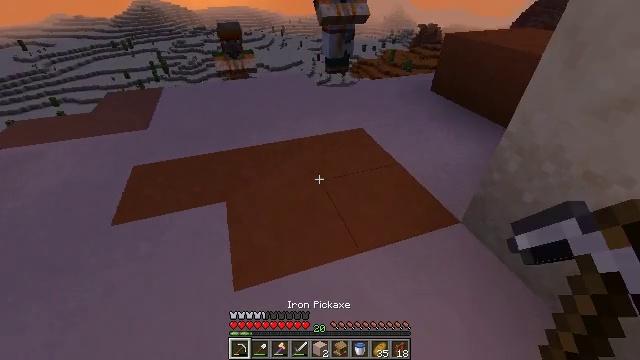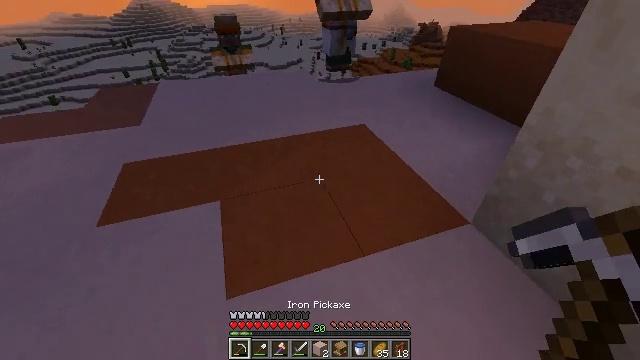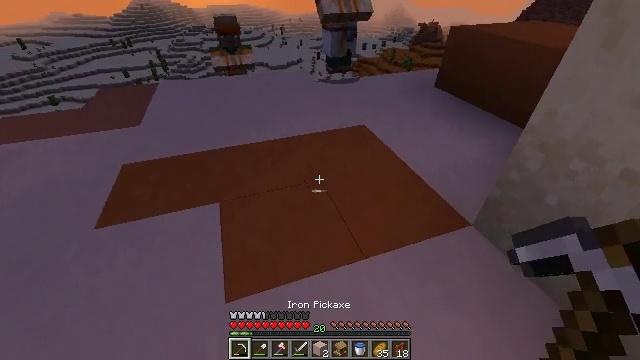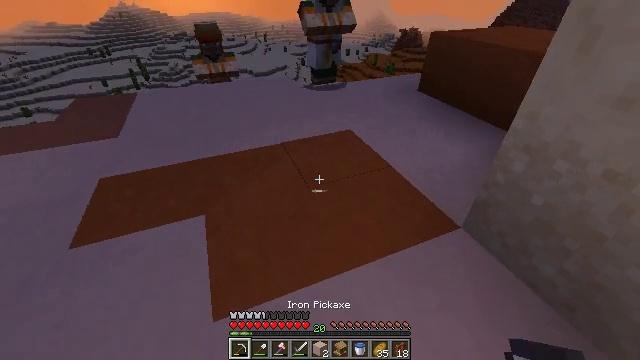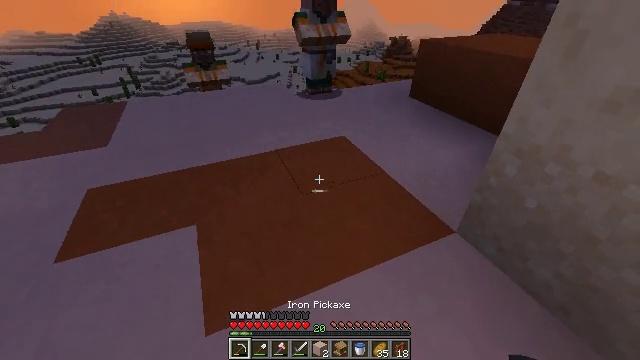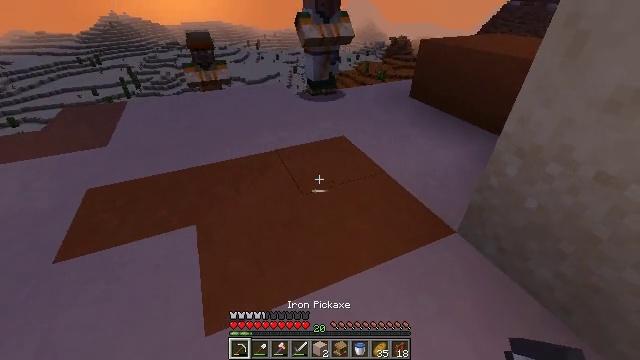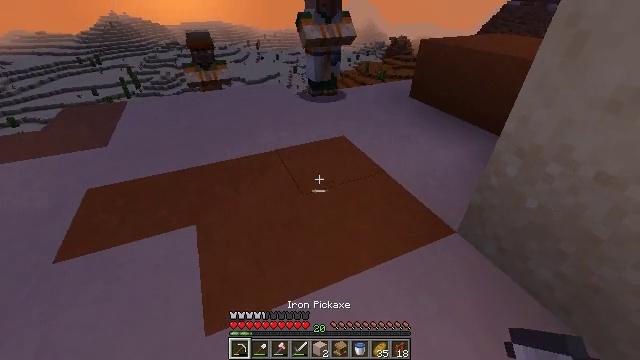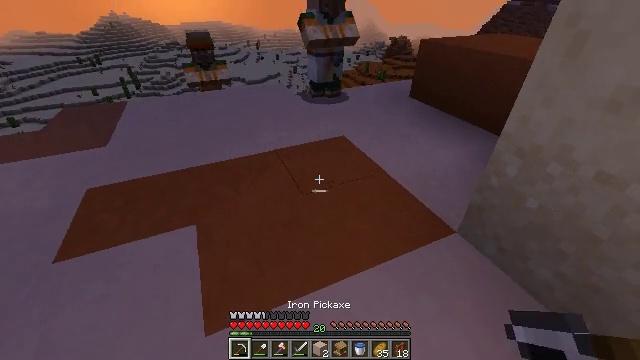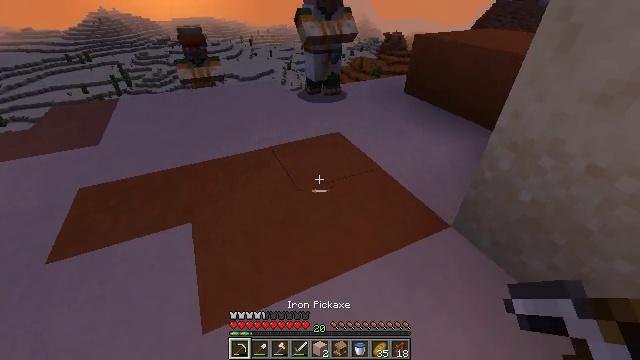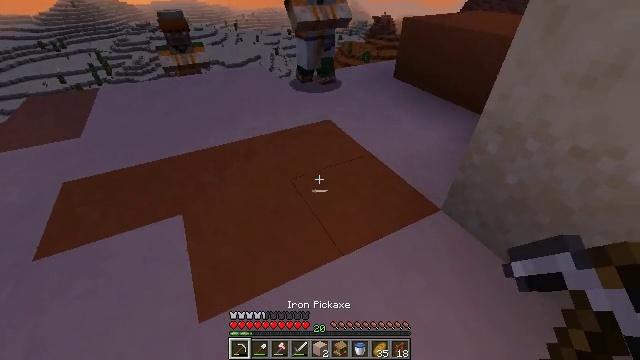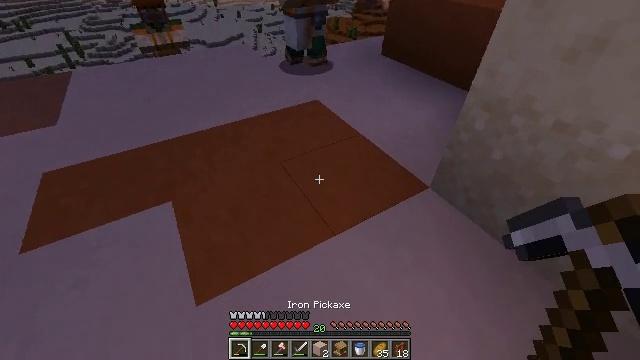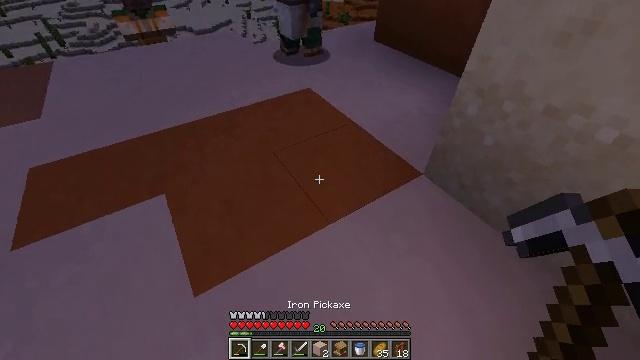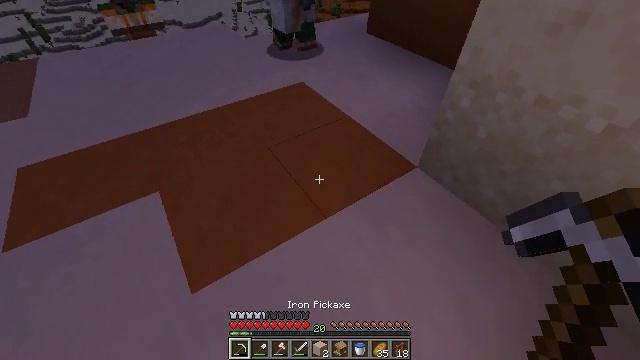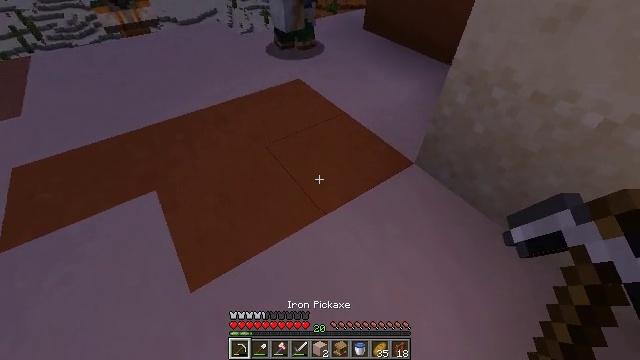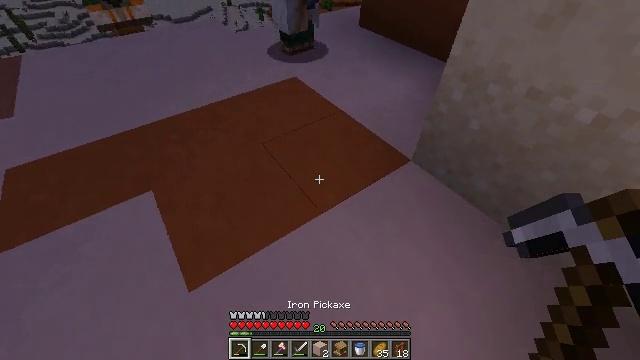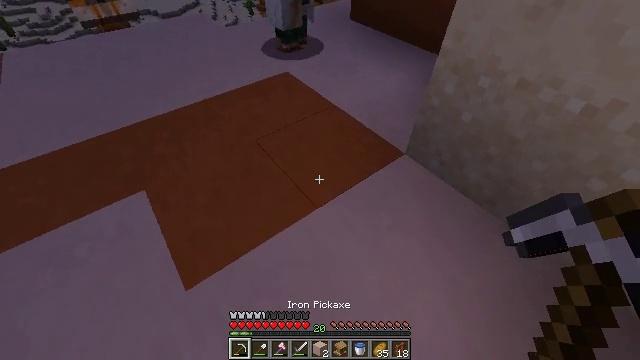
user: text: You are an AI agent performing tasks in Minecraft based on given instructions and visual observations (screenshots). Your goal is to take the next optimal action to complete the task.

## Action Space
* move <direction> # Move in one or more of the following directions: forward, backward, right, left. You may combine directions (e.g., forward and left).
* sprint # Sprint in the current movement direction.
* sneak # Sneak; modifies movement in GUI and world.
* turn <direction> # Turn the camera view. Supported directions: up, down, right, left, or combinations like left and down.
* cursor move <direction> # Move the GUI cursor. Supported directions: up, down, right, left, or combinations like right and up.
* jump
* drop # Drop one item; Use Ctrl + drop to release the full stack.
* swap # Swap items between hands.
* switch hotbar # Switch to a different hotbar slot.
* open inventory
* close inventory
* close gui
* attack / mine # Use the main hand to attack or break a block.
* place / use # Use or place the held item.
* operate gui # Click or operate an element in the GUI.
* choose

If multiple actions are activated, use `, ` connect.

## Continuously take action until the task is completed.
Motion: motion action
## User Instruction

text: Harvest the orange terracotta from structures or biomes.
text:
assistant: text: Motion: no_op
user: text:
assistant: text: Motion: no_op
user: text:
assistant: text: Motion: turn right and up
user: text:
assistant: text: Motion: turn right and up
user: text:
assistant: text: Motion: no_op
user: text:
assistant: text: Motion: no_op
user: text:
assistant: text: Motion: no_op
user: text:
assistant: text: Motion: turn right
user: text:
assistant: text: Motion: turn right and down
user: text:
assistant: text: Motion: turn right and down
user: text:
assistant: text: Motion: turn right and down
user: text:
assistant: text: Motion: turn right and down
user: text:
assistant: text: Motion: no_op
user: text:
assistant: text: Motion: no_op
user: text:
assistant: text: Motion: turn right and down
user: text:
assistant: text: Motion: no_op
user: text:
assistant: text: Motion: no_op
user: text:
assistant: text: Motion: no_op
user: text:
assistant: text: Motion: no_op
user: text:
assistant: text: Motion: no_op
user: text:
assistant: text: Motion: no_op
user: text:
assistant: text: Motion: no_op
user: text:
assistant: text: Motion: no_op
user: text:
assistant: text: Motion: turn right
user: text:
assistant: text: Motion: turn right
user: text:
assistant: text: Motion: attack / mine
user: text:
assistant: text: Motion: attack / mine
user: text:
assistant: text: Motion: attack / mine
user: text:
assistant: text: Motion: attack / mine
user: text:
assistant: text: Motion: attack / mine